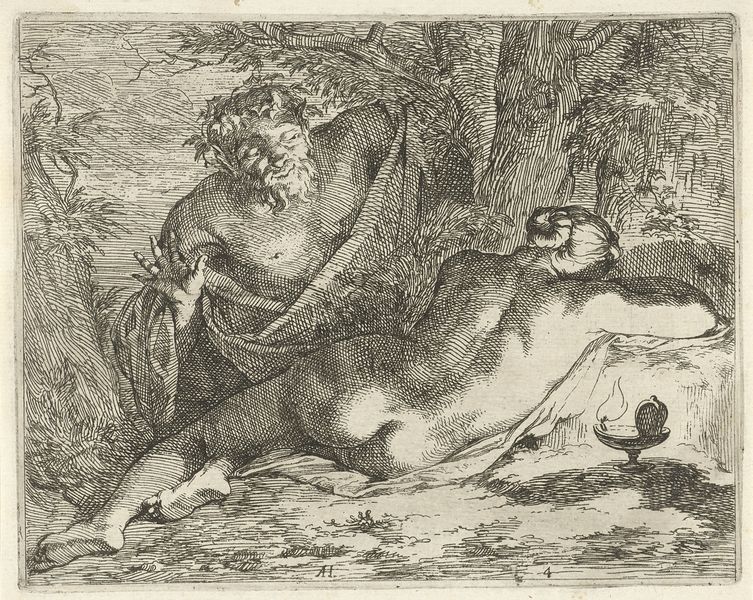
Titel: Slapende nimf bespied door een sater
Künstler: Arnold Houbraken
Standort: Amsterdam
Institution: Rijksmuseum
Schlagwörter: de dos, gravure, nature, nuit, mythologie, lampe, scène, pan, faune, eau forte, nymphe, nu, nu féminin, silène, lampe à huile, étude de nu